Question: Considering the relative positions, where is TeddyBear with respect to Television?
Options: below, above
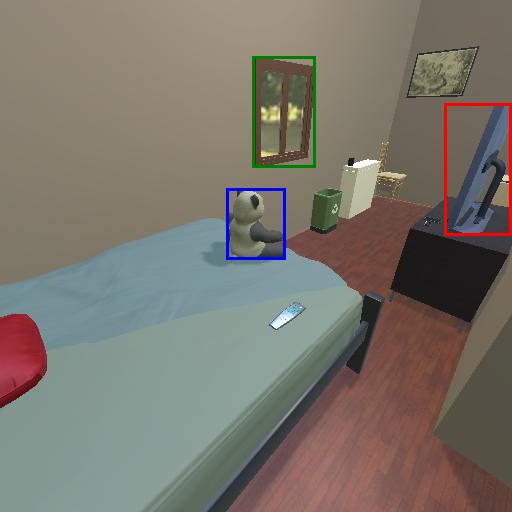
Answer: below